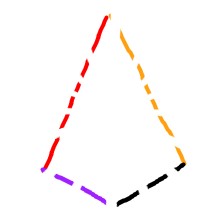
Shape: kite